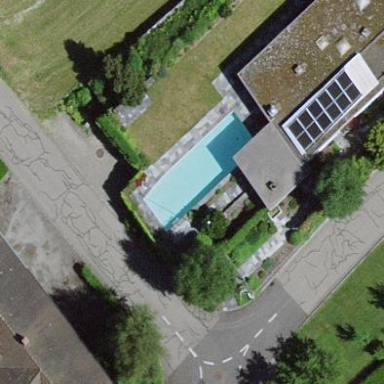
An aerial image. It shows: Swimming pool located in leisure land.